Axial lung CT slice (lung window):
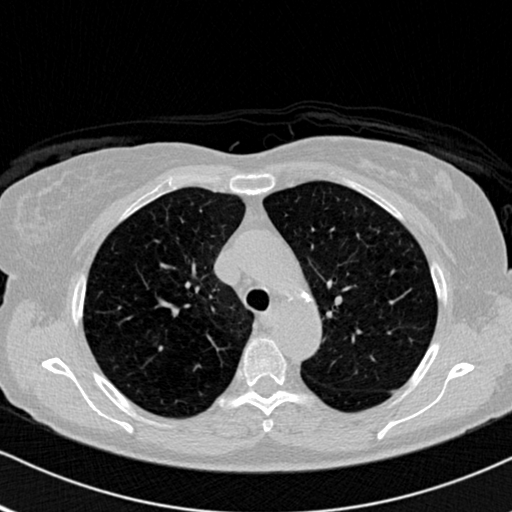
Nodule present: no